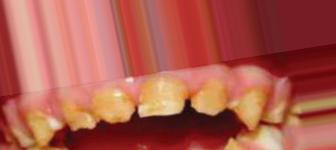
Condition: Tooth Discoloration